Question: I have an array which contains two URLs for a web service. The following code executes both posts correctly and prints the correct data of which to the screen. Interestingly, however, is that the function will only print out '"2"' to the console, and yet it correctly prints out the correct number of objects in each request, screen cap:

You can see that there are a different number of objects returned from each AJAX request.
'''
$(document).ready(function () {
var urlList = ['../NewService.asmx/GetNames', '../NewService.asmx/GetPersons'];
//executes both functions
multipleAjaxCalls(urlList);
//ajax function definition
function multipleAjaxCalls(array) {
var functionArray = [];
for (var i = 0; i < array.length; i++) {
var func = (function () {
$.ajax({
type: "POST",
url: array[i],
dataType: "json",
contentType: "application/json",
success: function (data) {
console.log('this is the index: ' + i);
console.log('ajax success ' + i);
console.log(data.d);
},
error: function (xhr) {
console.log(xhr.status);
}
})
})(i); //<--I honestly don't understand what passing paramters to these closing parens actually does
//in this case it doesn't affect the output
functionArray.push(func);
}
return functionArray //this is superfluous
}
});
'''
Why does this function return both sets of data correctly, but only prints out the an index of '"2"', especially when the array has a LENGTH of two?
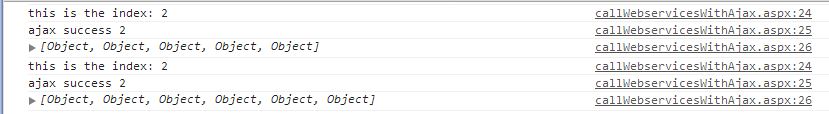
Answer: fix
'''
function (yetanotherI) {
$.ajax({
type: "POST",
url: array[yetanotherI],
dataType: "json",
contentType: "application/json",
success: function (data) {
console.log('this is the index: ' + yetanotherI);
console.log('ajax success ' + yetanotherI);
console.log(data.d);
},
error: function (xhr) {
console.log(xhr.status);
}
})
})(i)
'''
You were passing the value of i to the anony function but not using it. I changed that.
This is how it works... the inner function does not get called before the loop has finished so when it is called 'i' (the outer one) is always 2.